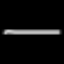
Label: line